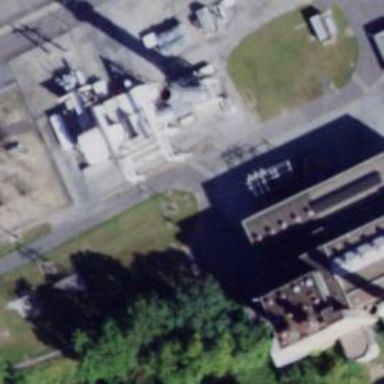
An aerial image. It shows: Gas turbine generator powered by gas.